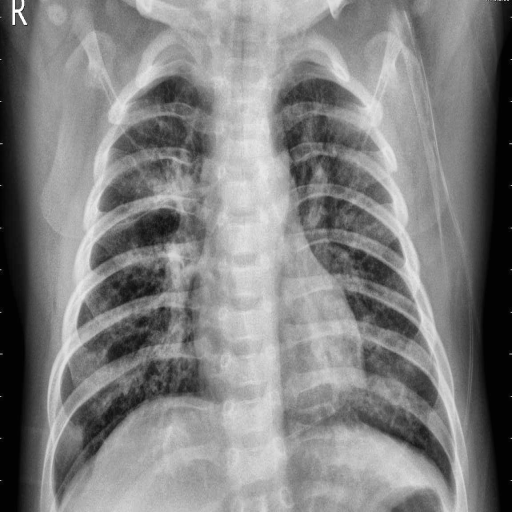
Finding: PNEUMONIA